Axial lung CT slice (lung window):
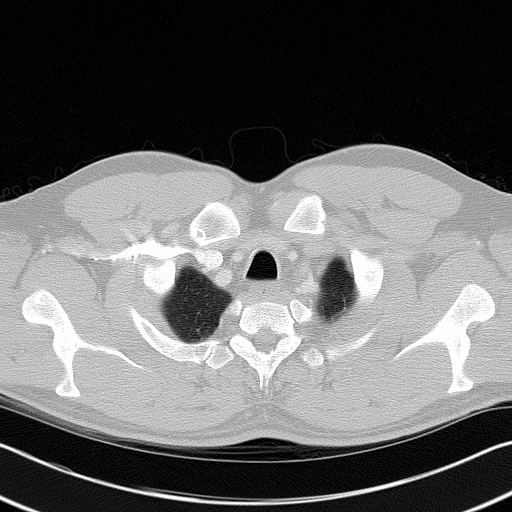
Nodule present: no